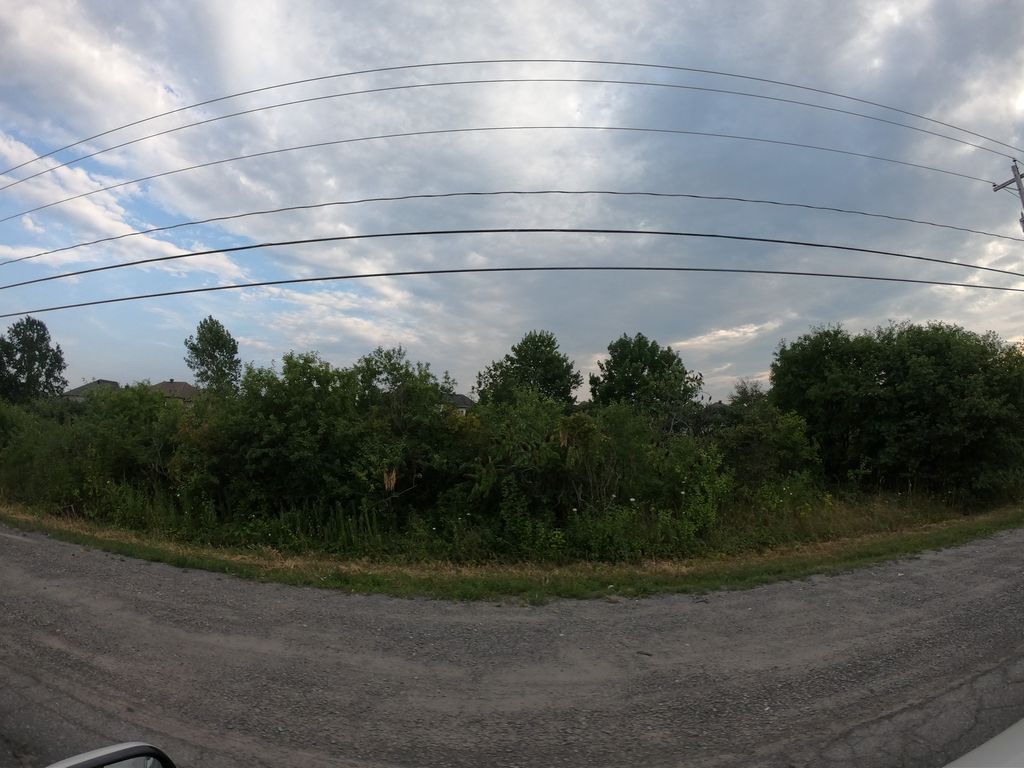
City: ottawa-gatineau